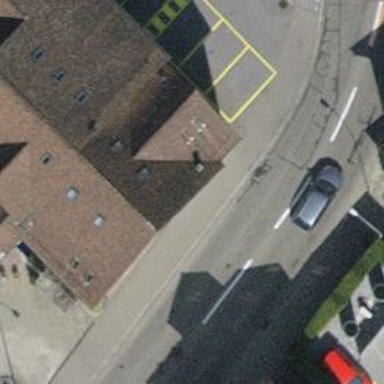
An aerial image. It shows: Restaurant.